Question: How to create UITableViewCell with an next style ( in xib)

For example can I use next:
(roughly)
Thanks!
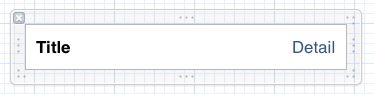
Answer: What you want is 'UITableViewCellStyleValue1', but you can't set an existing cell's style: you have to set it when you're creating it. Like this:
'''
UITableViewCell *cell = [[UITableViewCell alloc] initWithStyle:UITableViewCellStyleValue1 reuseIdentifier:@"YourIdentifier"];
'''